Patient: sex F, age 57
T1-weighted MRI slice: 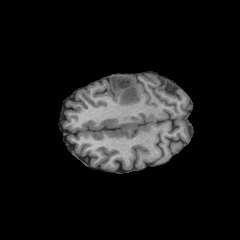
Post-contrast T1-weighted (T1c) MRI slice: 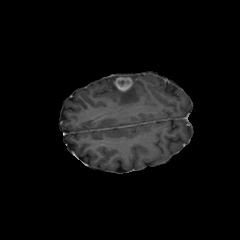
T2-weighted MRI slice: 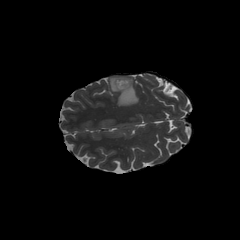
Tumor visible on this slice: yes
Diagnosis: Glioblastoma, IDH-wildtype
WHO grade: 4